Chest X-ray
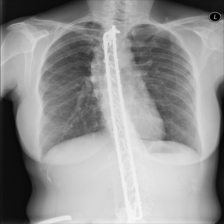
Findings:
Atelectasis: negative
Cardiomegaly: negative
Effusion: negative
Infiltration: negative
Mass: negative
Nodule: negative
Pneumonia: negative
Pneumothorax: negative
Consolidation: negative
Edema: negative
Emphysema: negative
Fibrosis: negative
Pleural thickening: negative
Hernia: negative